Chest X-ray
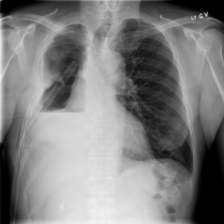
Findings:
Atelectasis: negative
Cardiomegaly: negative
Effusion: negative
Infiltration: negative
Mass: negative
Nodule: negative
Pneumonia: negative
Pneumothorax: negative
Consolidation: negative
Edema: negative
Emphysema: positive
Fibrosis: negative
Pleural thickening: negative
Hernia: negative